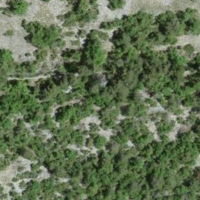
EUNIS habitat code: 45
Species observed at this site:
Hippocrepis emerus